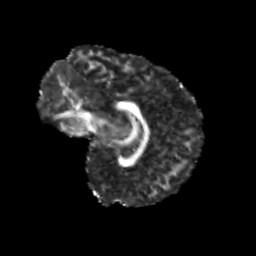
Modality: FA
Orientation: sagittal
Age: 9
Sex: male
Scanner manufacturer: siemens
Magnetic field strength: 3 T
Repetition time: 3.8 s
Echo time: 0.07 s